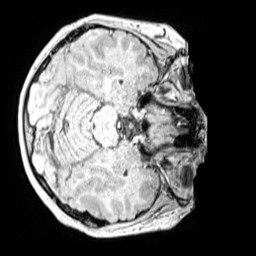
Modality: MP2RAGE
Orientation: axial
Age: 13
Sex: male
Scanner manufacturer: siemens
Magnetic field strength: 3 T
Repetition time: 4 s
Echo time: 0.00299 s